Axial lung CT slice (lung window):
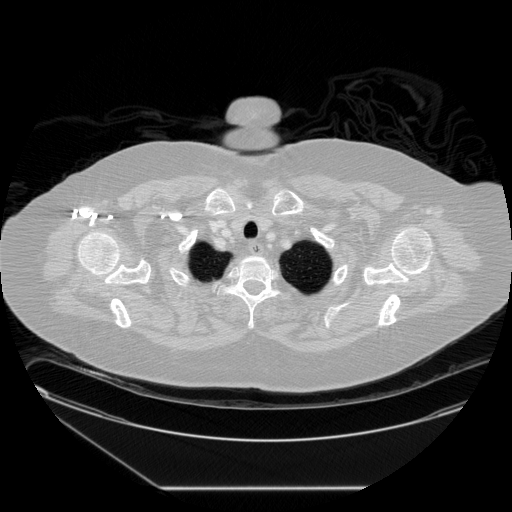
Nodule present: no